The image is a 2-D grayscale rendering of a rotating-machine vibration signal (signal-to-image). What is the most likely rotor condition (normal, misalignment, unbalance, looseness)?
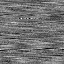
Answer: unbalance